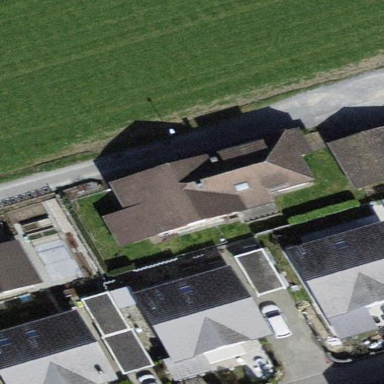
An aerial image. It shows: Building with tile roof.